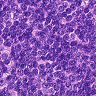
Metastatic tissue present: no